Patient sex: M
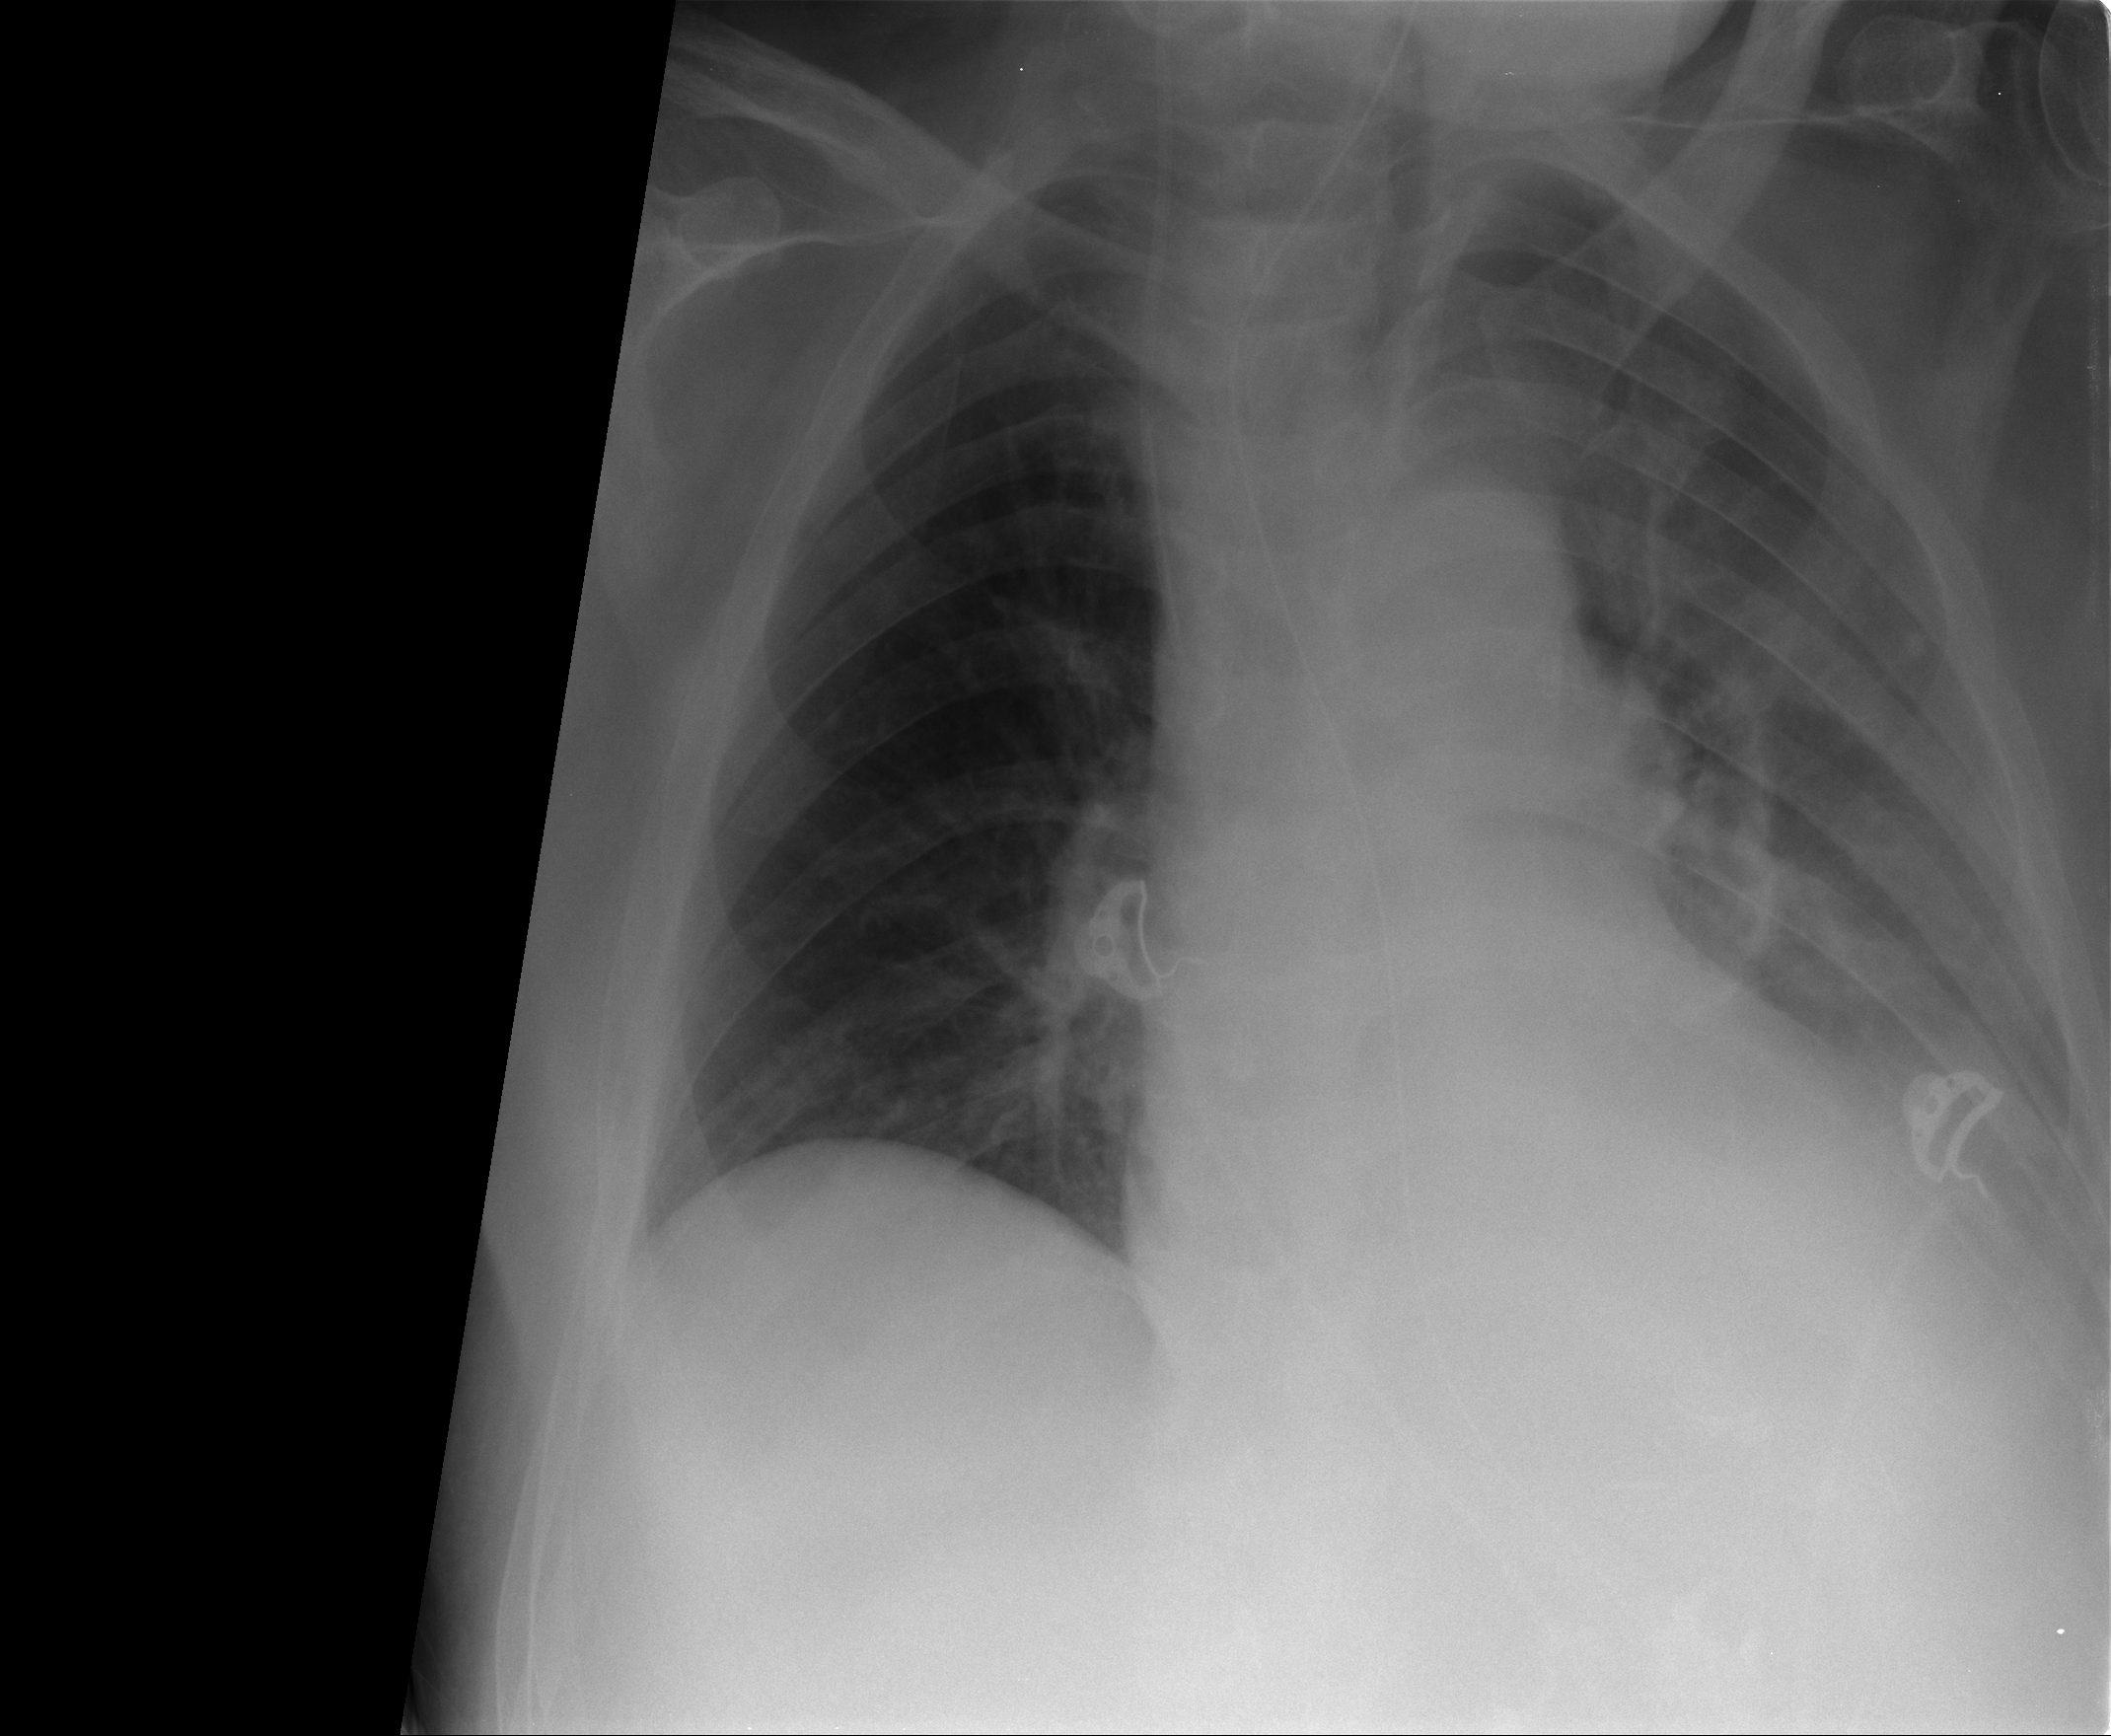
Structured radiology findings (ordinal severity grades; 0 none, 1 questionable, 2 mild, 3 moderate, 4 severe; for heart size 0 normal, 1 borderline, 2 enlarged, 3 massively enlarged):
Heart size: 0
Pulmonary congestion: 1
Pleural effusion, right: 0
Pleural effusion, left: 2
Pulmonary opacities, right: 0
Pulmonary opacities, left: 2
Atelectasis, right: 0
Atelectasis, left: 2